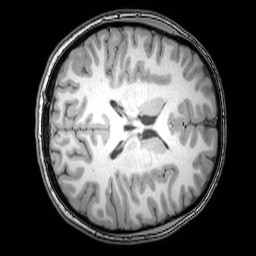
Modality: T1w
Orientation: axial
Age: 20
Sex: female
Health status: healthy
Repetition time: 0.081 s
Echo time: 0.037 s